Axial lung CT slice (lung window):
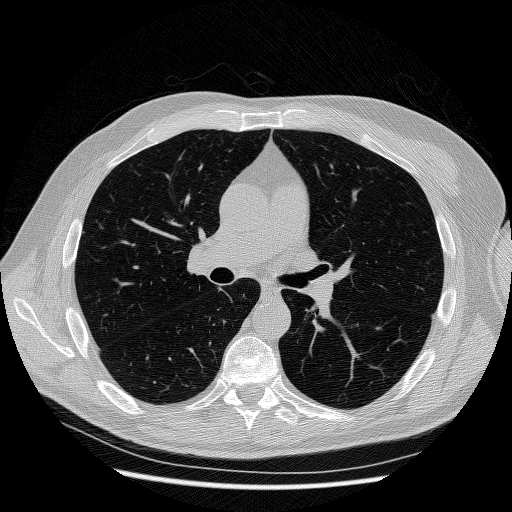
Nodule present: no